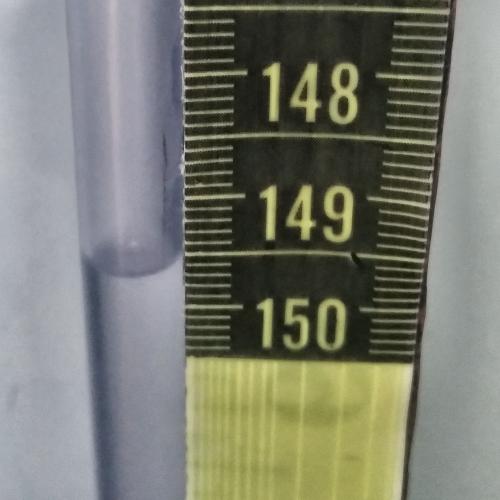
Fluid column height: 149.6 cm